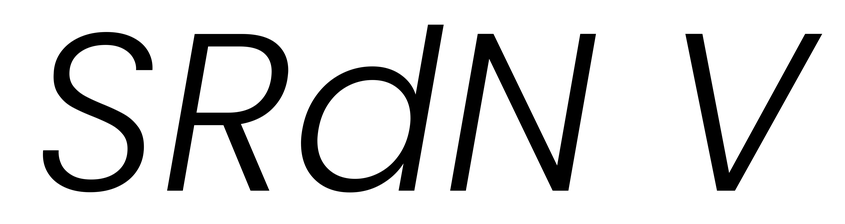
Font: Poppins-LightItalic